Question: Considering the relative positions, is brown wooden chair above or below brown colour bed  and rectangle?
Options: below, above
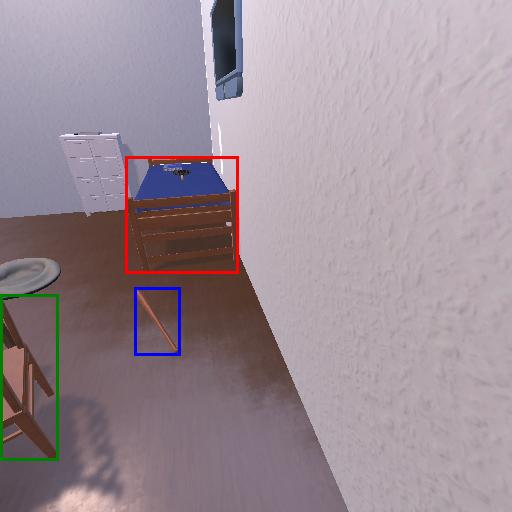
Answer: below